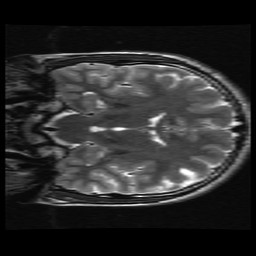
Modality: T2w
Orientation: coronal
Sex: male
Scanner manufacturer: ge
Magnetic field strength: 3 T
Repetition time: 5 s
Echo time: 0.1015 s